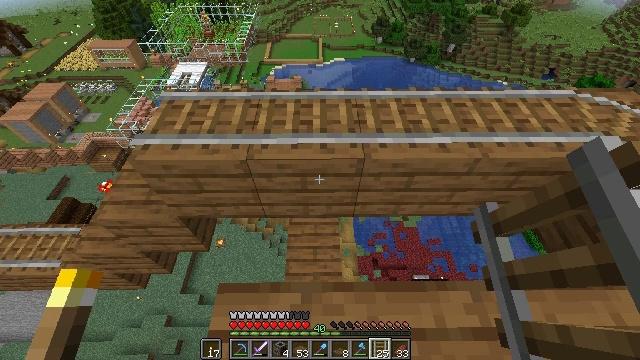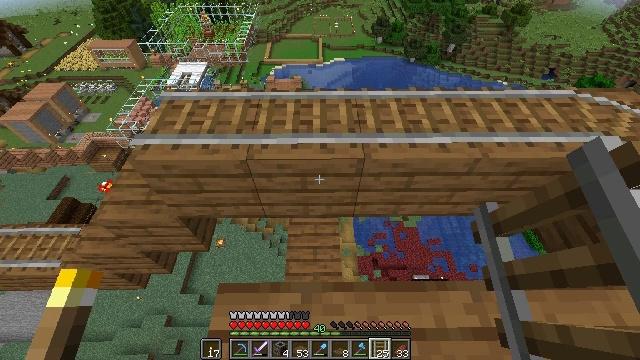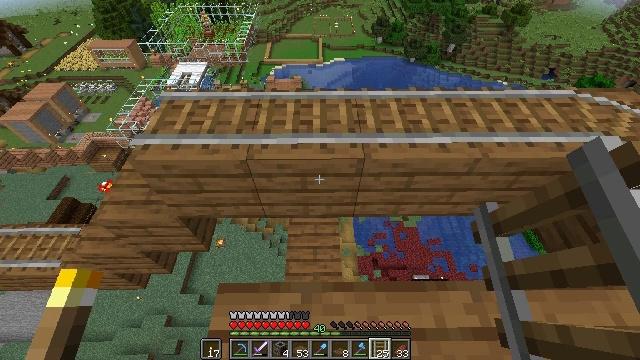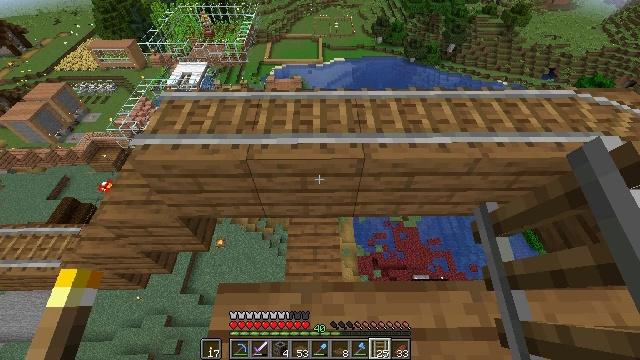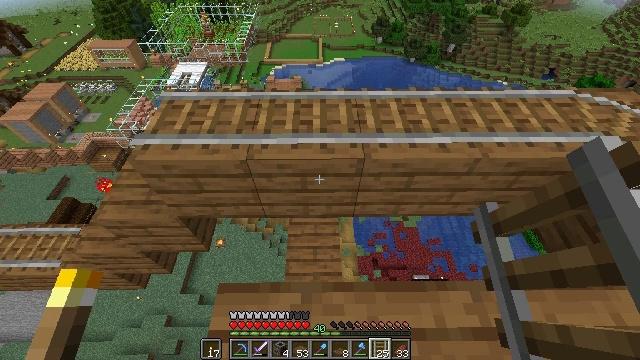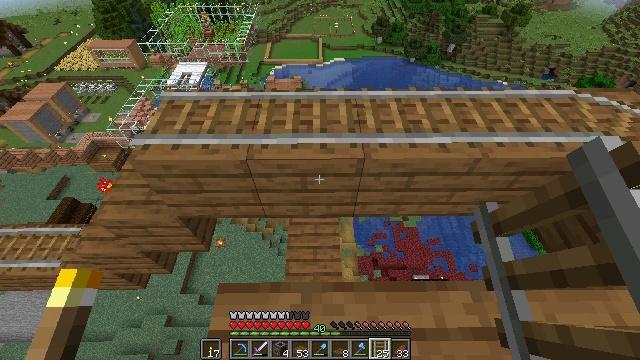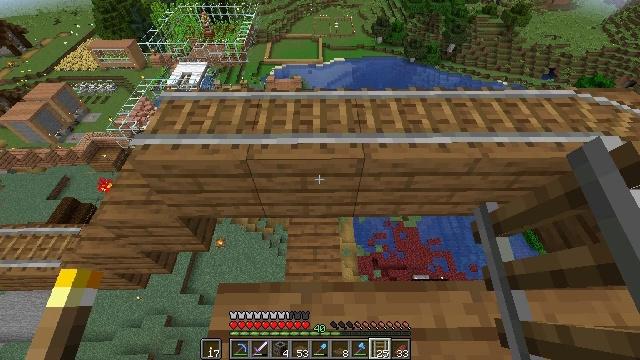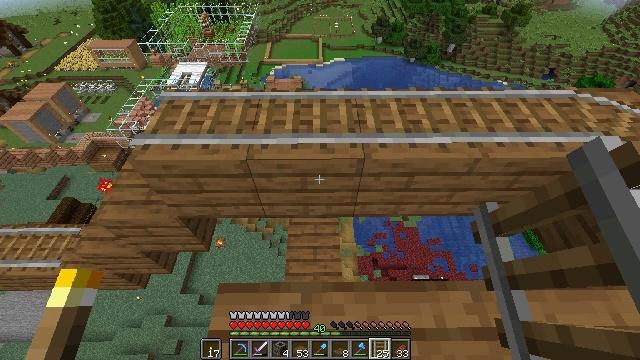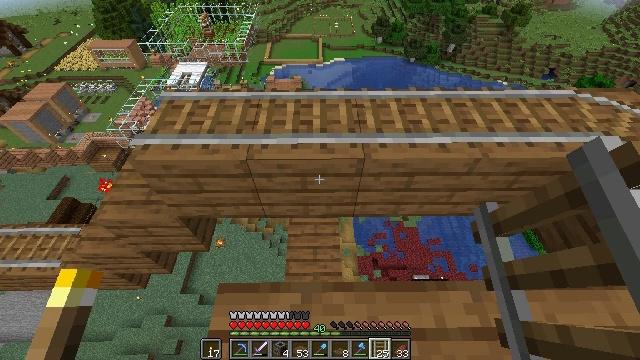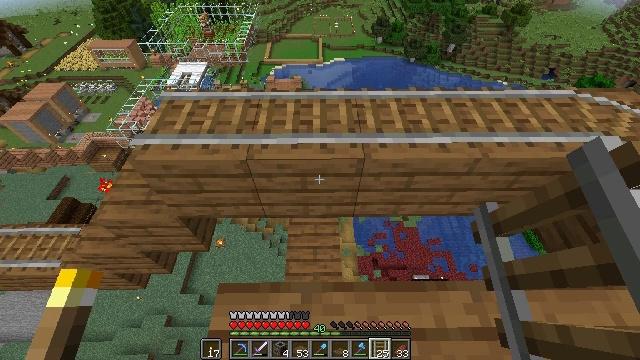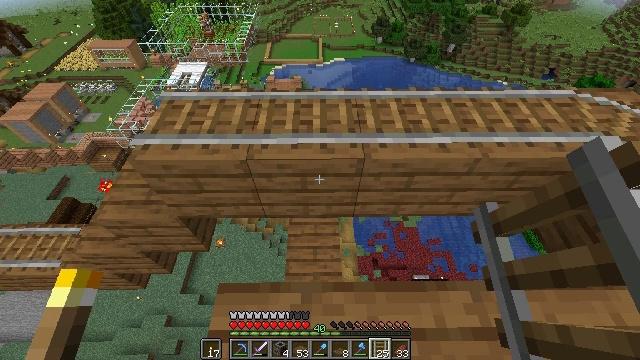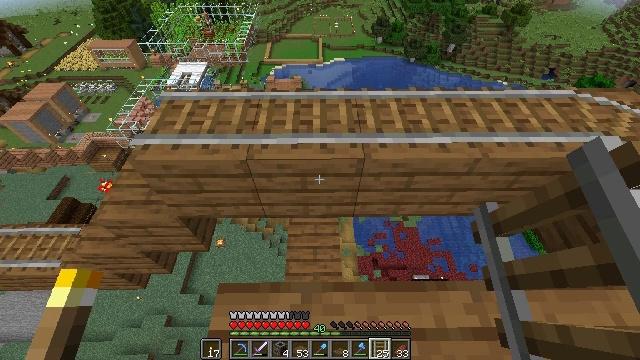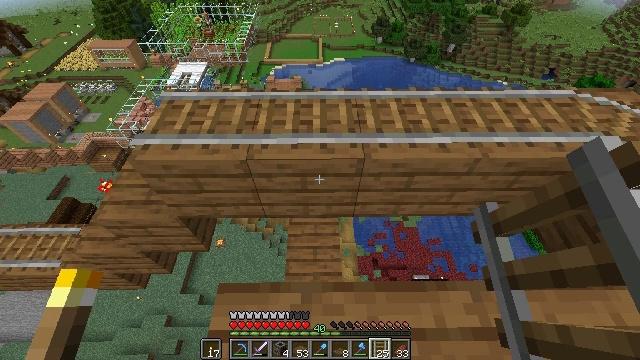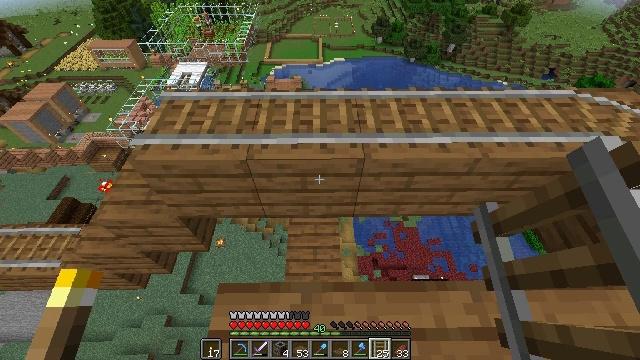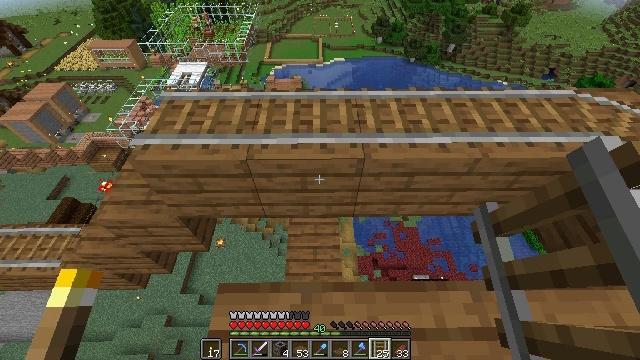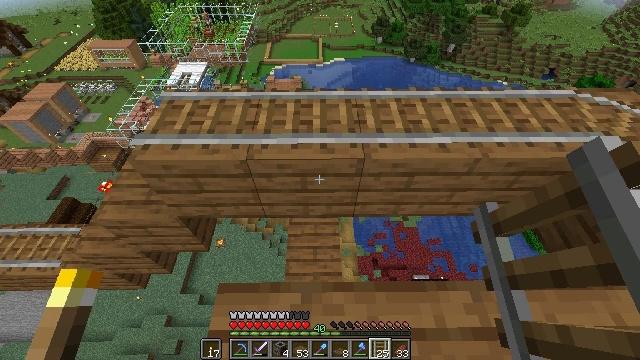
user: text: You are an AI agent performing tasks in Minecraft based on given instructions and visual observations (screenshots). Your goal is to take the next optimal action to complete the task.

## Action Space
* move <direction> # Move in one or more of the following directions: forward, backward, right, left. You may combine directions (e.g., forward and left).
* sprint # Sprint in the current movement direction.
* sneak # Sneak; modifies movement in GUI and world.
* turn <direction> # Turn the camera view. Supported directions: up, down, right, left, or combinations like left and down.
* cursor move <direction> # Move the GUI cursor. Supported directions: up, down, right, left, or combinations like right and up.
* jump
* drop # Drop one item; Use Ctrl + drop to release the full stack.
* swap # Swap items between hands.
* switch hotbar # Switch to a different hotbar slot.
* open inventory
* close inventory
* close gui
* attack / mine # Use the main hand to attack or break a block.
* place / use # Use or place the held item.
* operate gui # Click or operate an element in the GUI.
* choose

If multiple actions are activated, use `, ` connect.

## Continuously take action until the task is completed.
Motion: motion action
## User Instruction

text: Get rabbit stew by using the crafting table.
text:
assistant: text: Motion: no_op
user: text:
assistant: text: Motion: no_op
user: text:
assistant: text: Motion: no_op
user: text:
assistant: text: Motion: no_op
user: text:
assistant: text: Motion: no_op
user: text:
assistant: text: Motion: no_op
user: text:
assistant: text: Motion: no_op
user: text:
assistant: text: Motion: no_op
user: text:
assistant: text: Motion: no_op
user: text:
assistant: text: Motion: no_op
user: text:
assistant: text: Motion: no_op
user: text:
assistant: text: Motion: no_op
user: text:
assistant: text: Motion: no_op
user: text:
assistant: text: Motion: no_op
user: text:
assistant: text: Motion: no_op
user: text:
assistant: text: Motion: no_op
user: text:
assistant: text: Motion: no_op
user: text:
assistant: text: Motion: no_op
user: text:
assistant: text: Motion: no_op
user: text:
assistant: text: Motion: no_op
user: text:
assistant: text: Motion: no_op
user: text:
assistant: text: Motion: no_op
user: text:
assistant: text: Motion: no_op
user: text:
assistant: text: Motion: no_op
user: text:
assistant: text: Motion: no_op
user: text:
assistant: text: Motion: no_op
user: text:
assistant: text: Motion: no_op
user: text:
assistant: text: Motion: no_op
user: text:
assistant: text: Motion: no_op
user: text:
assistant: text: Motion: no_op